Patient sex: M
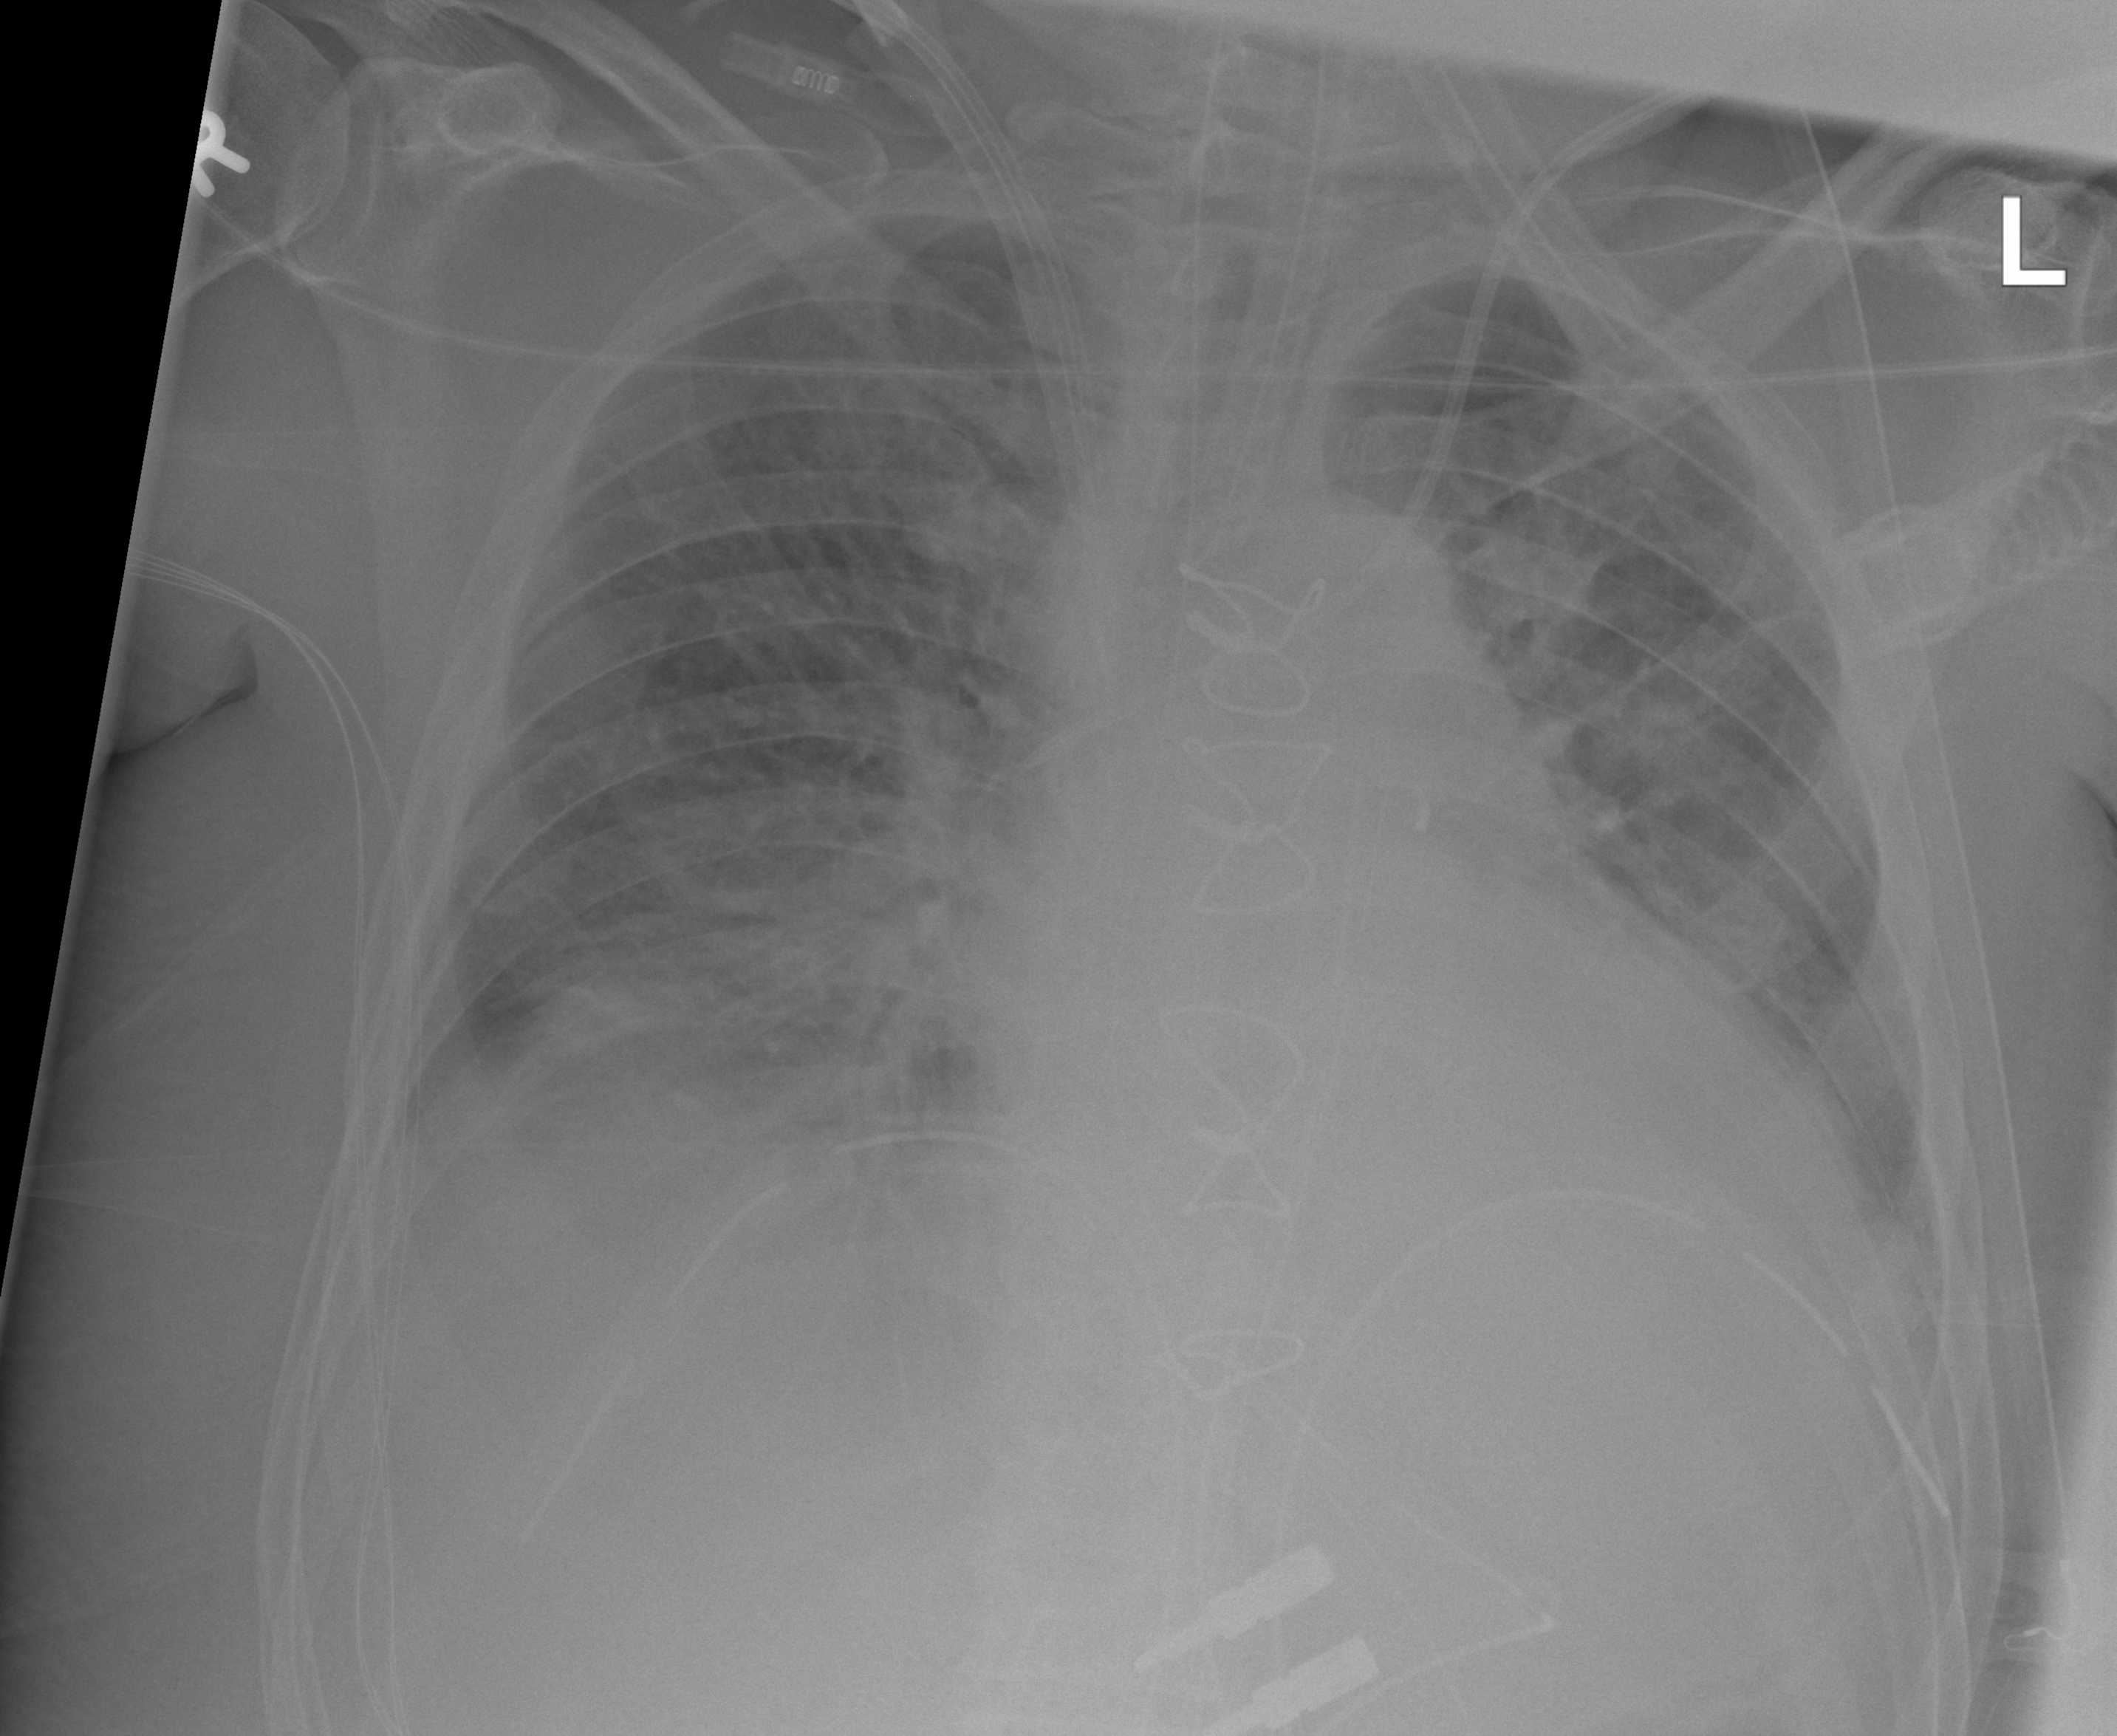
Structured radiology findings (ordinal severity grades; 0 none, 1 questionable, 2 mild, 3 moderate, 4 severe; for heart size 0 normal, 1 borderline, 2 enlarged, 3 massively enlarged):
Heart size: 2
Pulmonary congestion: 2
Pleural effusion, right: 3
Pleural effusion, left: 2
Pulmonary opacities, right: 2
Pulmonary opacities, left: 0
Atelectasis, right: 2
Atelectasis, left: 2